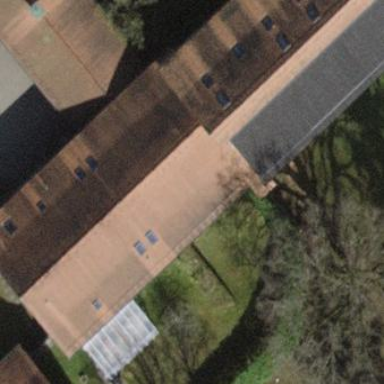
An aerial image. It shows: Pitched roof building.